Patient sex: M
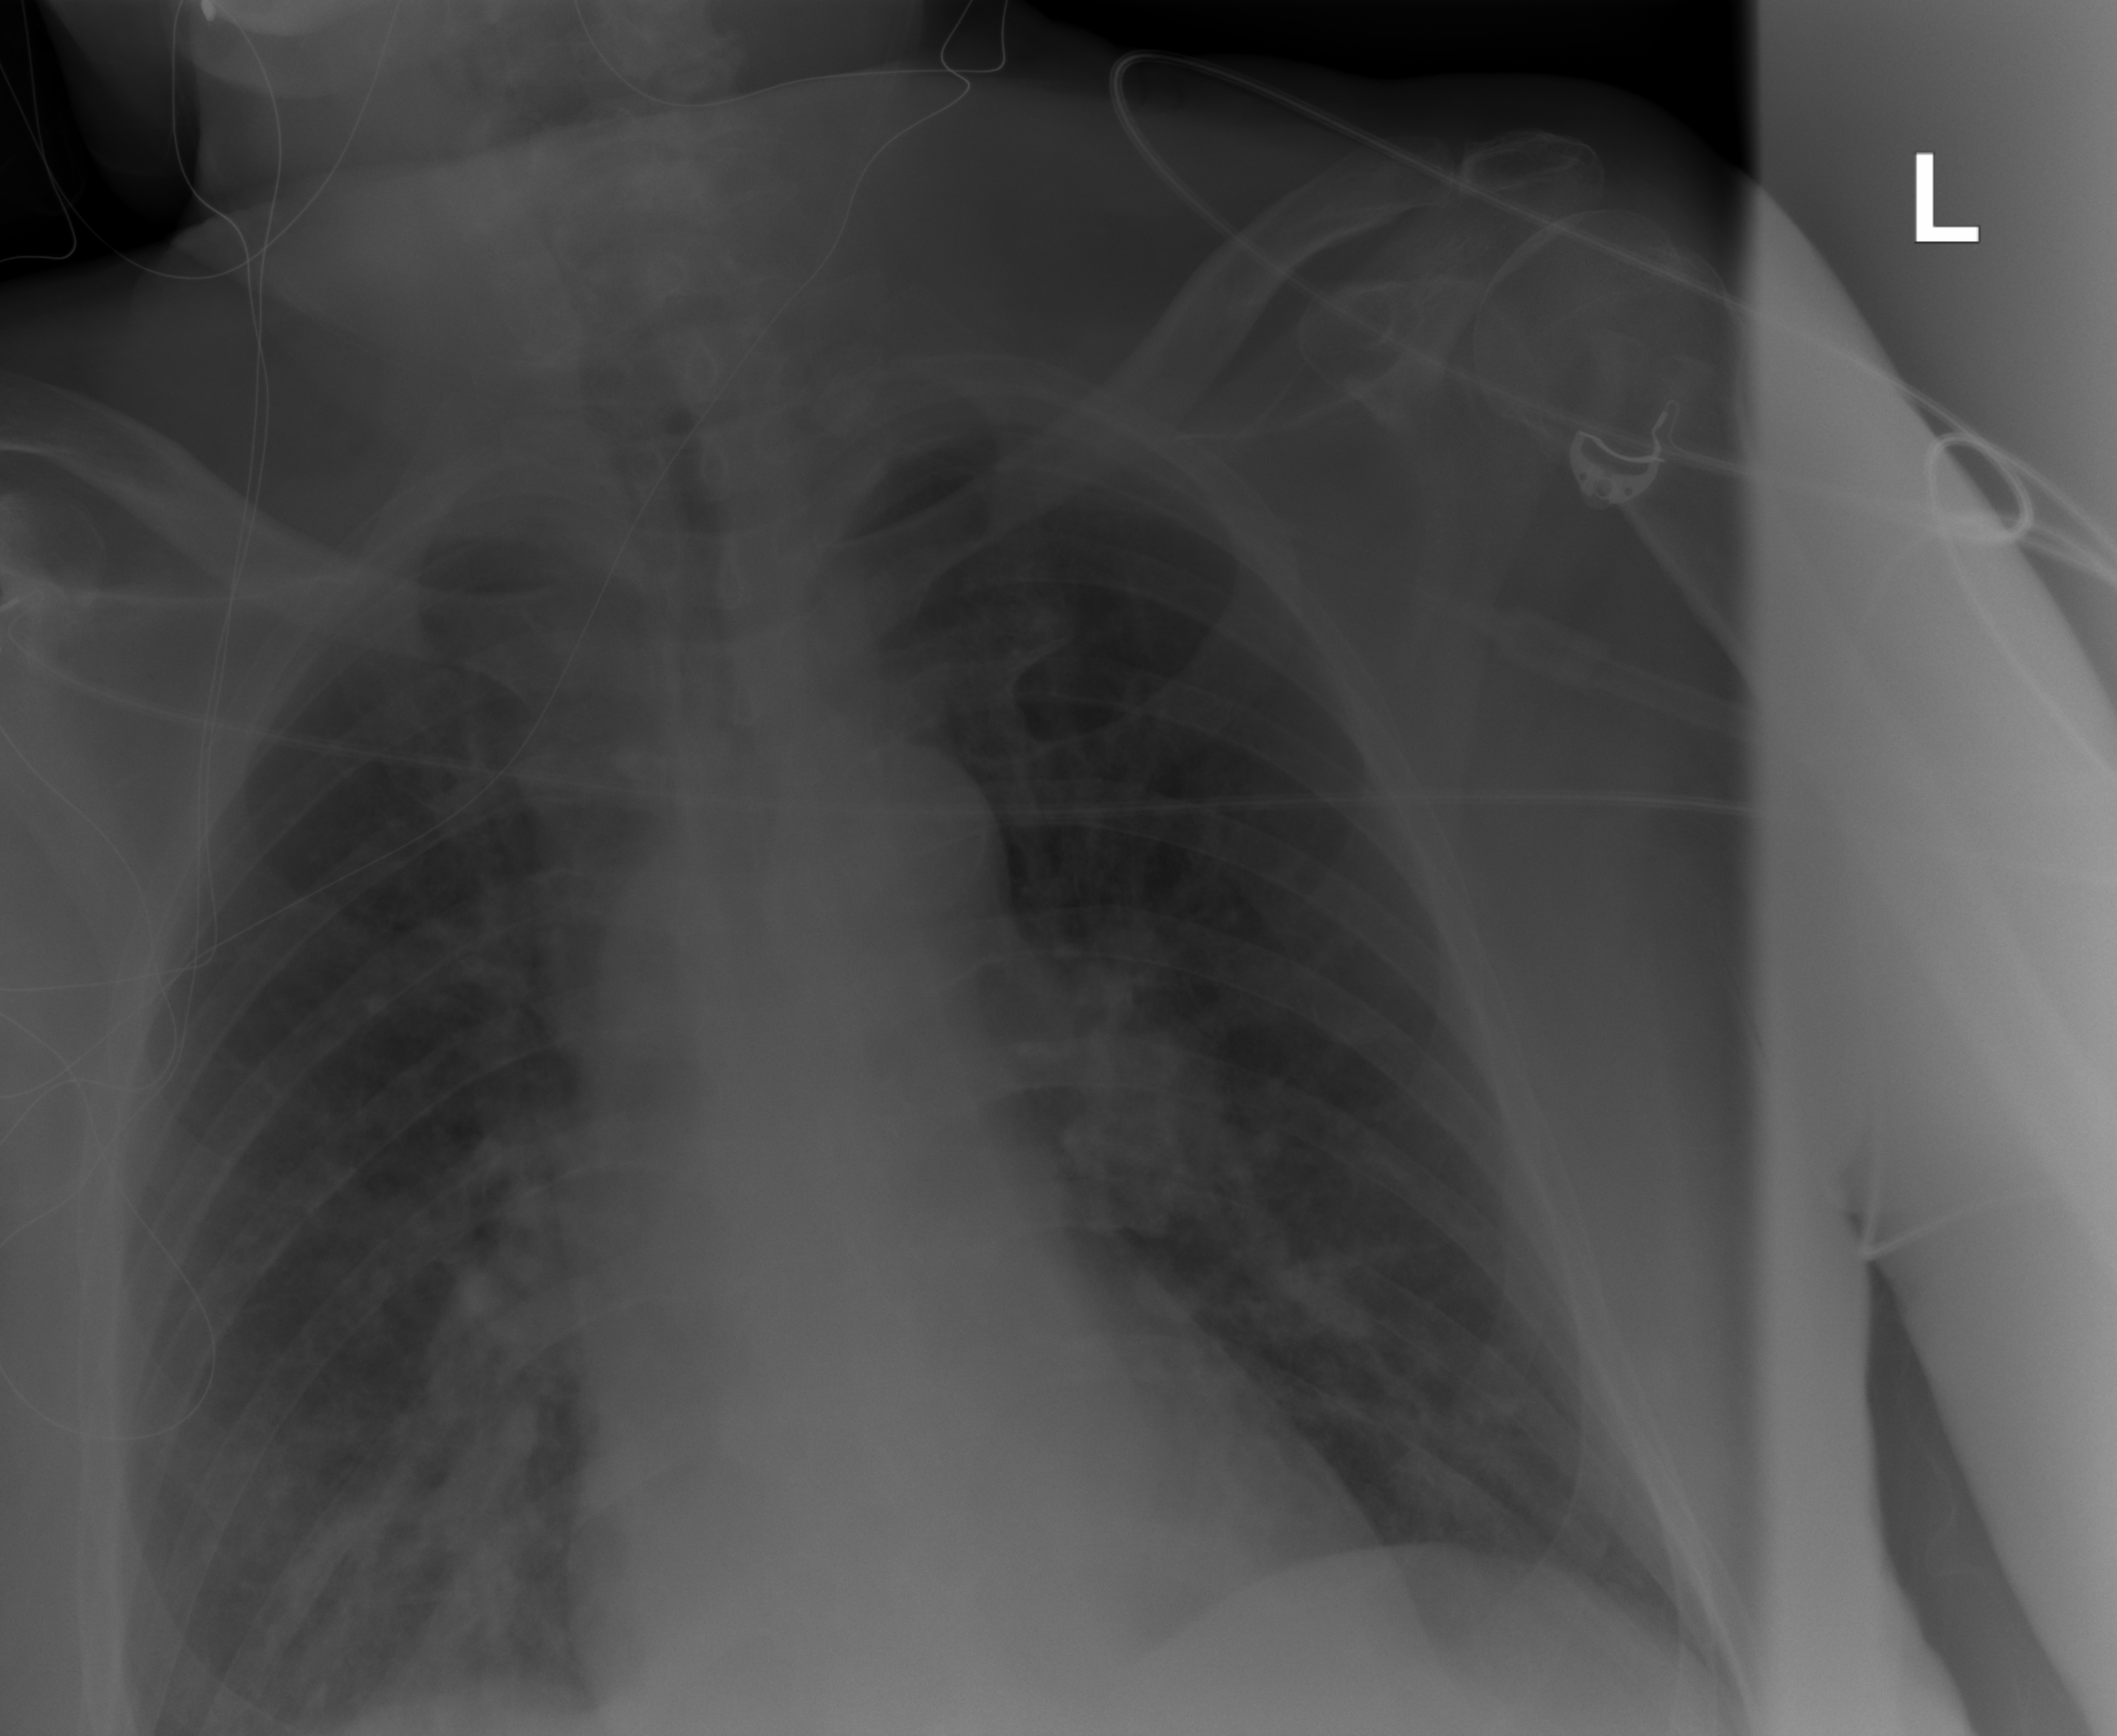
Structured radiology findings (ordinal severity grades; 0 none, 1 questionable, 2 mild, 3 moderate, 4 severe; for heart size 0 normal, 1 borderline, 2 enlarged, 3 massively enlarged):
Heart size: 0
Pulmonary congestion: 0
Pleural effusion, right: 0
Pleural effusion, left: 0
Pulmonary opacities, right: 2
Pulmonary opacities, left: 0
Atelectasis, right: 0
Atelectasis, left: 0